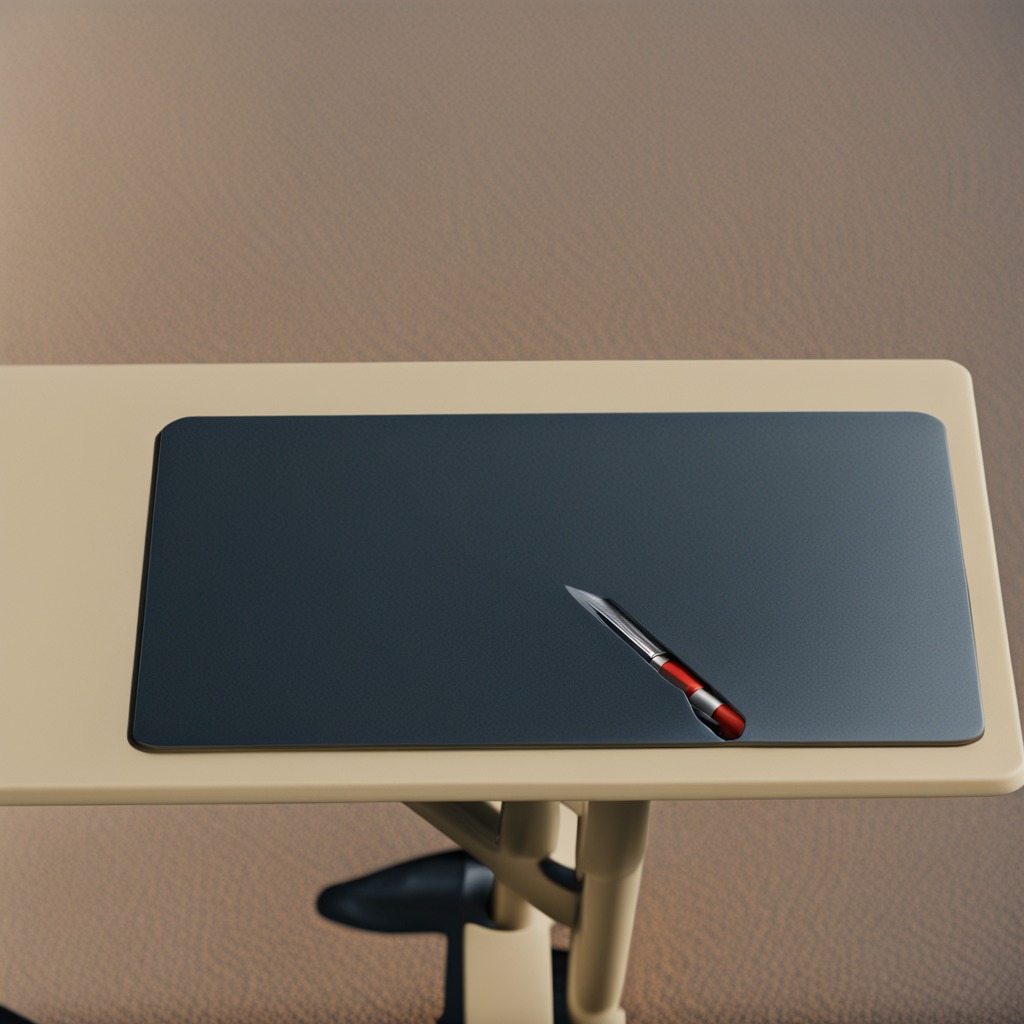
A utility knife is lying on a clean utility table in a temporary outdoor tool station afternoon light present textured surface